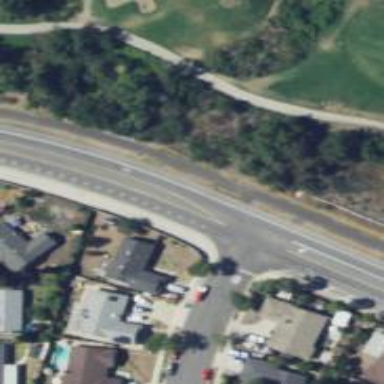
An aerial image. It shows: Unmarked road crossing.